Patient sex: M
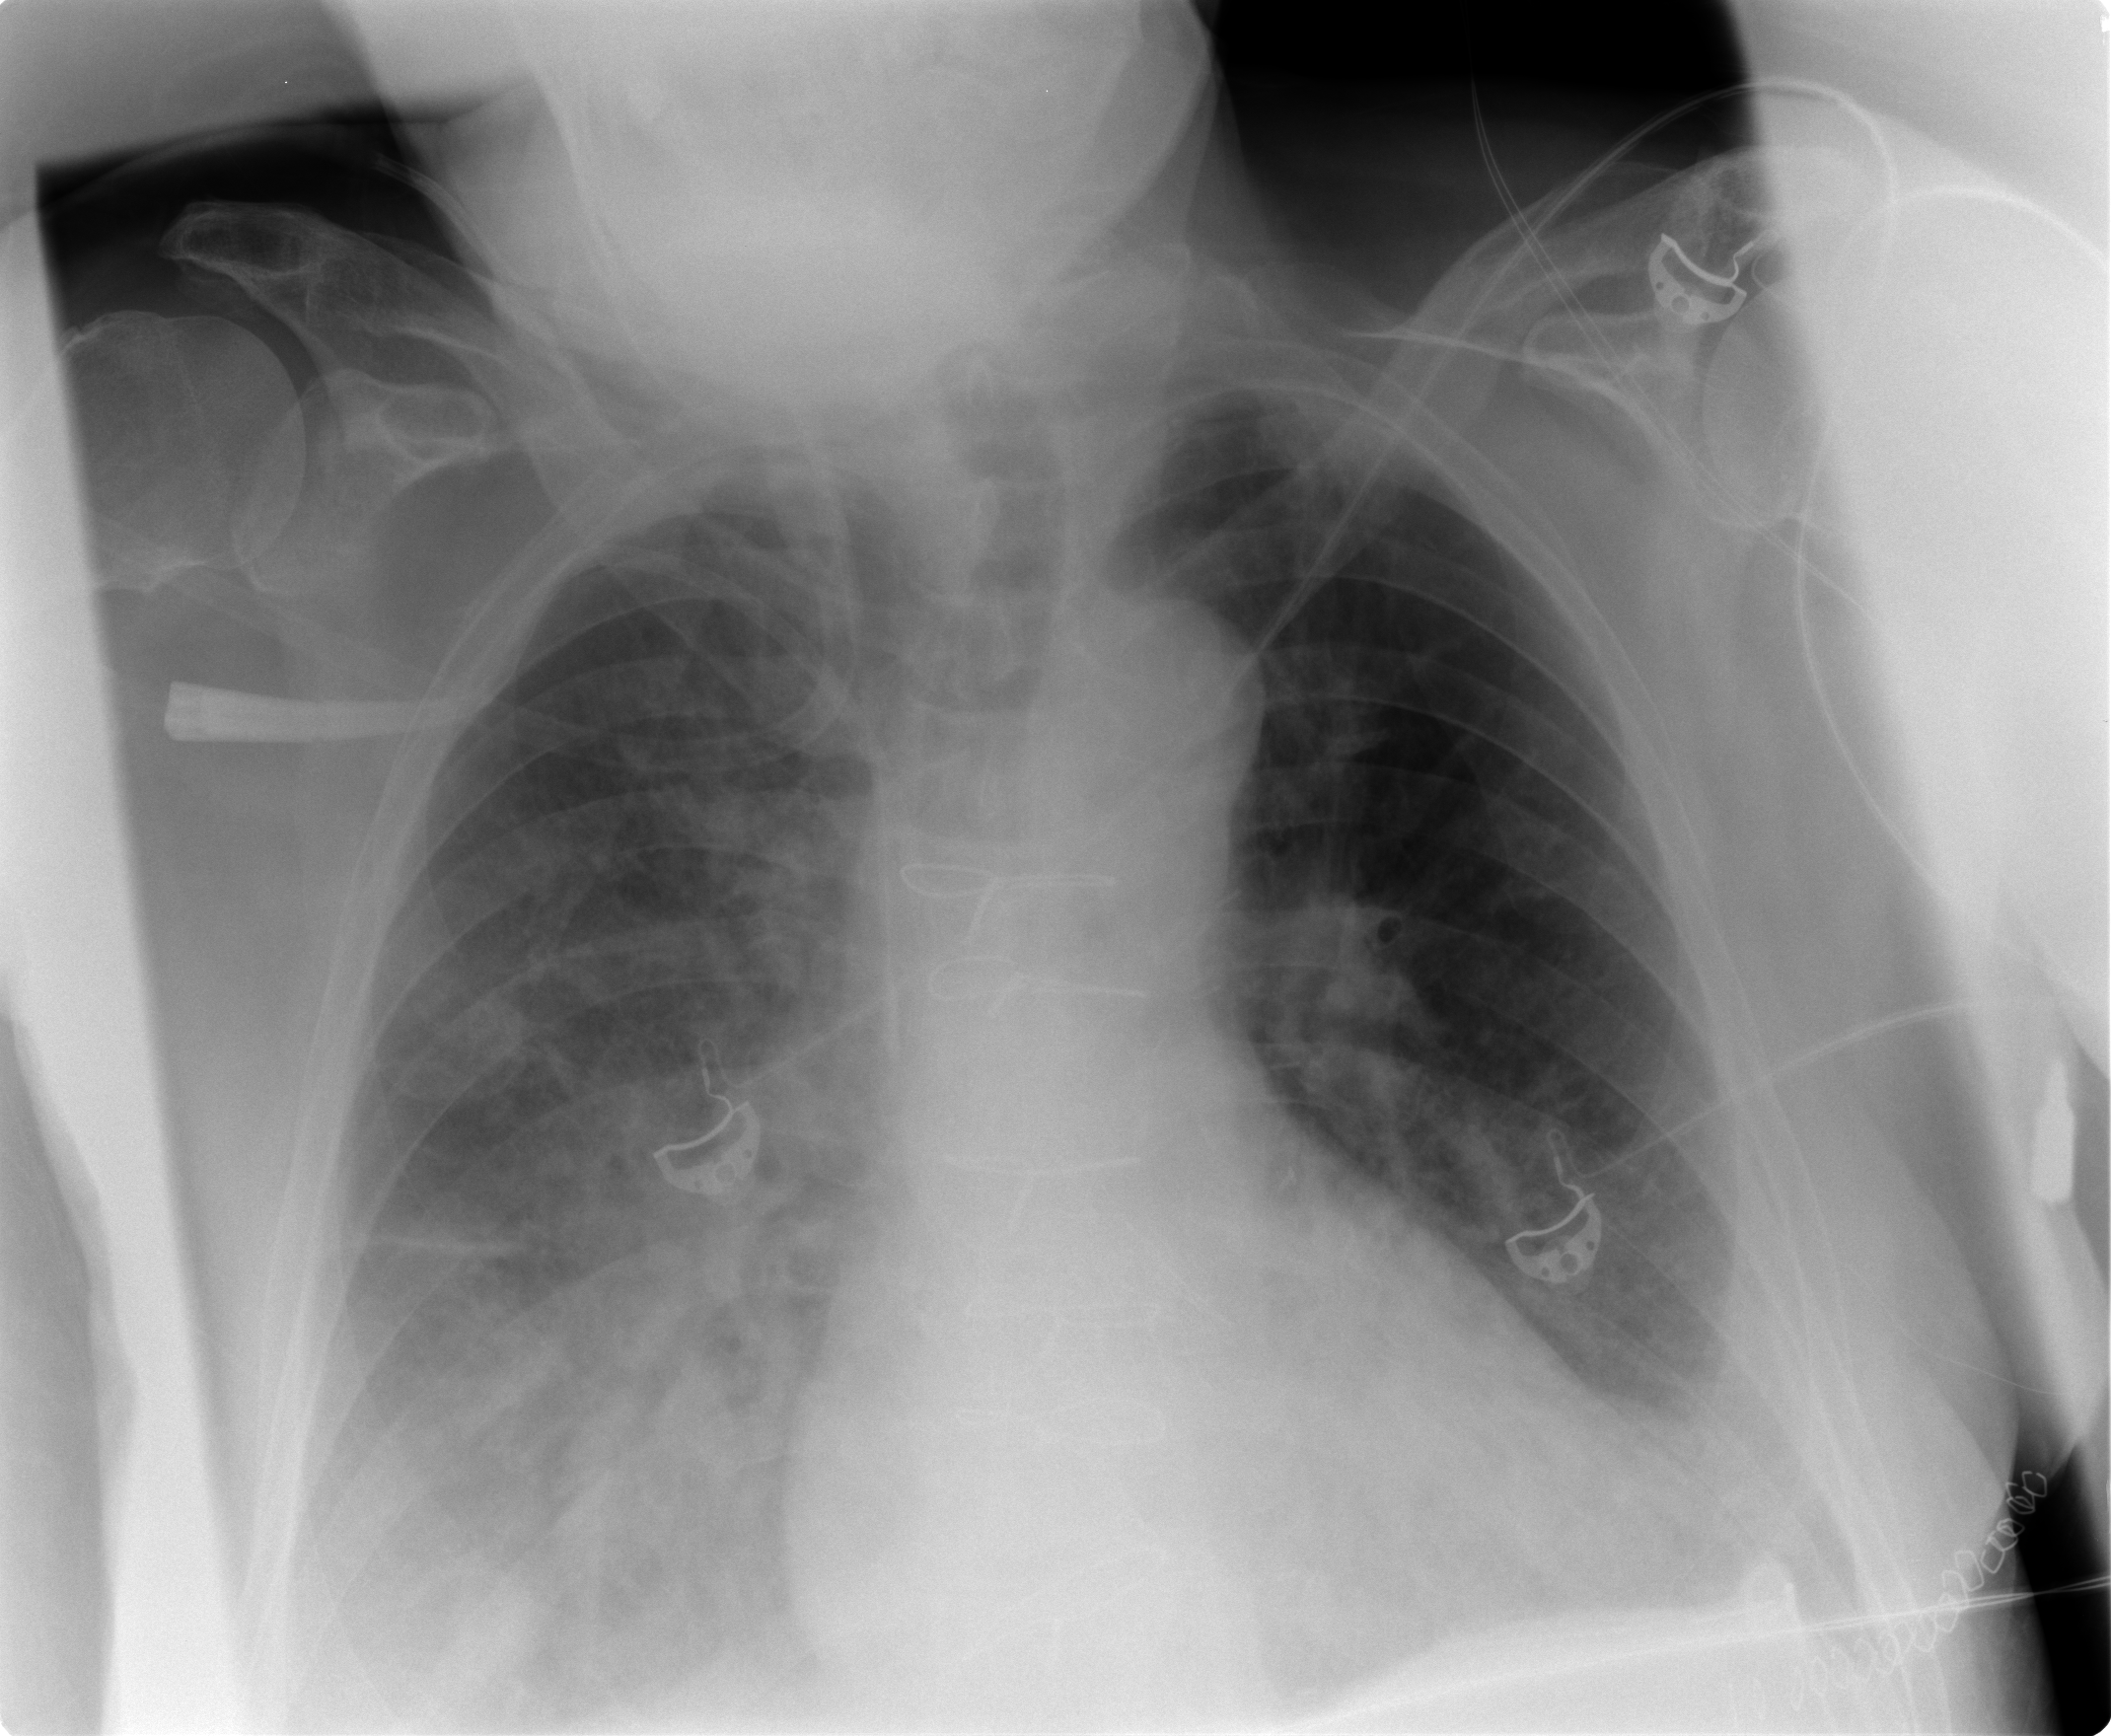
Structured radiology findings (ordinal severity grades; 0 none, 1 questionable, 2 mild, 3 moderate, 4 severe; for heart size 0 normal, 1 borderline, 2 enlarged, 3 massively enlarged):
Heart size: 2
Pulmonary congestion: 2
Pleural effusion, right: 2
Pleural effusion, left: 2
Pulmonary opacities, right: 3
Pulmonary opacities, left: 2
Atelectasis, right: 2
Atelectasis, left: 2